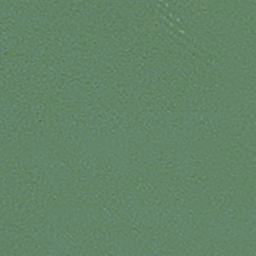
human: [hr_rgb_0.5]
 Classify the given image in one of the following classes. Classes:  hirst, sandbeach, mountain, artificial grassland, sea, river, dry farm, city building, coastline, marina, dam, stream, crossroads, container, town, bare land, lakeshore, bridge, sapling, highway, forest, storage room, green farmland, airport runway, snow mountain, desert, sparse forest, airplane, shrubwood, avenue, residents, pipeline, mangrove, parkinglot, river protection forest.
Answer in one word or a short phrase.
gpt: sea